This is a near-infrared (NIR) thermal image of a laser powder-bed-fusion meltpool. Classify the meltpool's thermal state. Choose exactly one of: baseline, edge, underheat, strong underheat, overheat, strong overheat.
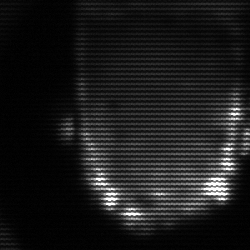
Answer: baseline